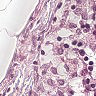
Metastatic tissue present: no